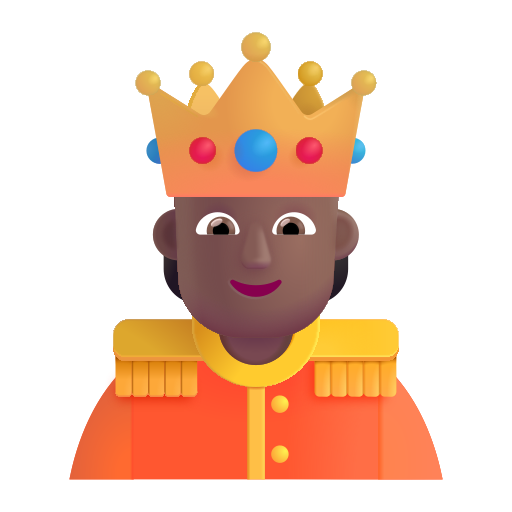
person with crown color  dark